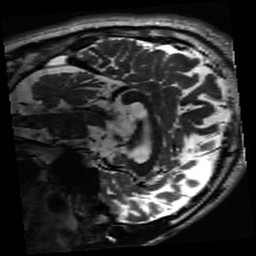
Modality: inplaneT2
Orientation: sagittal